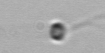
Label: flagellate